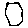
Label: hexagon